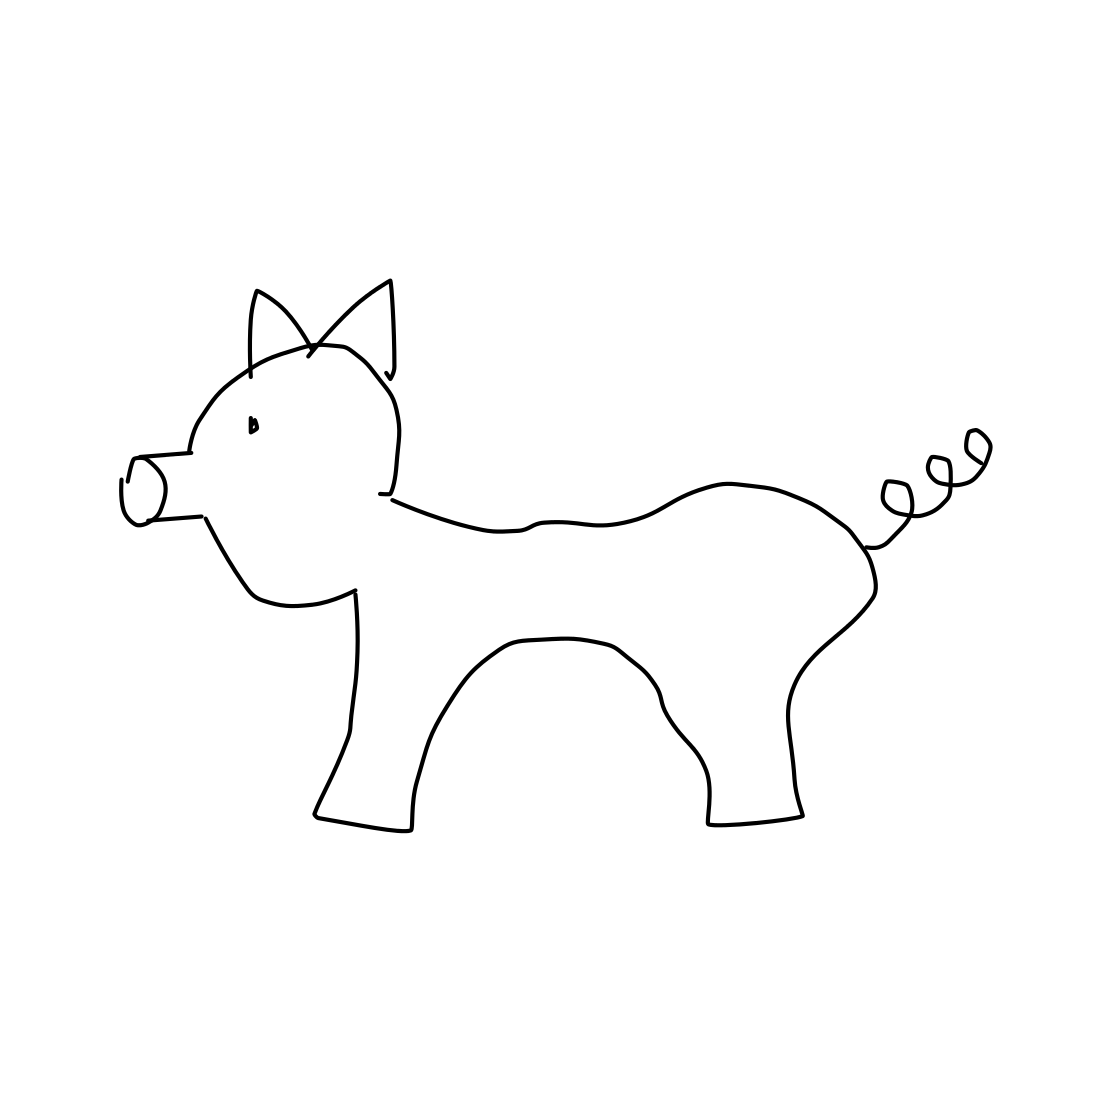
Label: pig